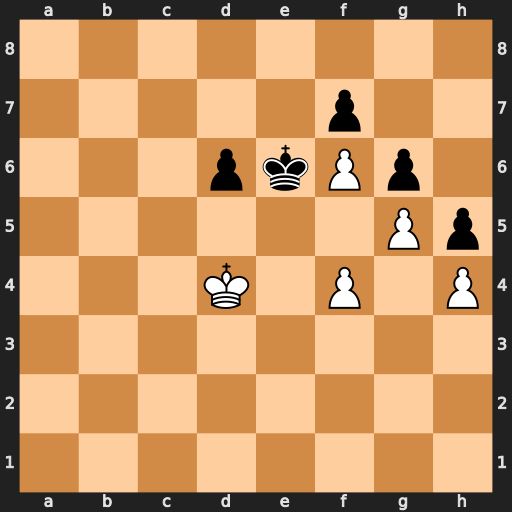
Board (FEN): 8/5p2/3pkPp1/6Pp/3K1P1P/8/8/8
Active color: w
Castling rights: -
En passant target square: -
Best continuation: Kc4 d5+ Kc5 d4 Kxd4